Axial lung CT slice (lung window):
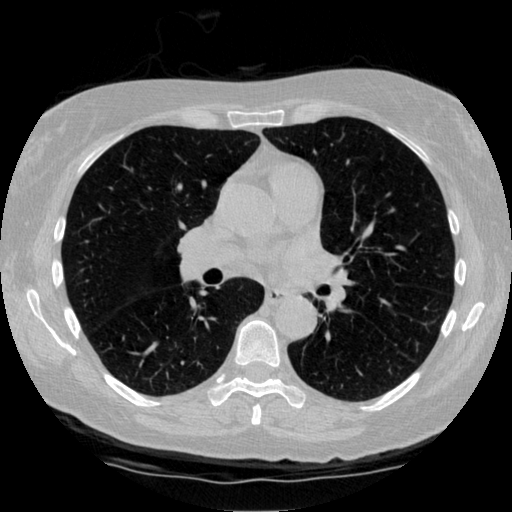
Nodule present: no